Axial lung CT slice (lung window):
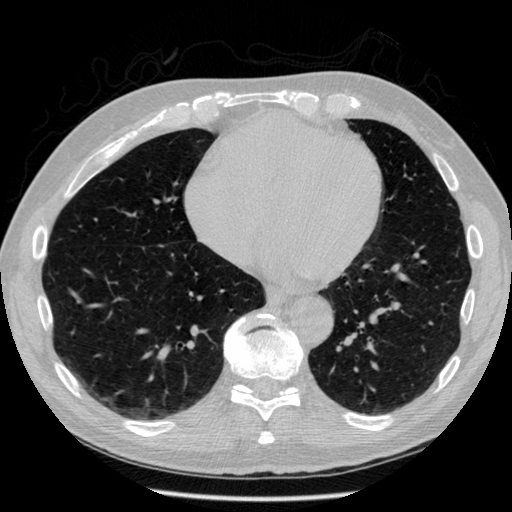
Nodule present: no